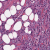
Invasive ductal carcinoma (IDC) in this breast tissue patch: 1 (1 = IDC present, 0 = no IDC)